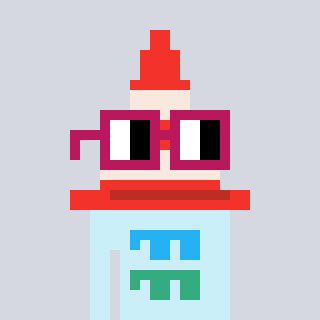
a pixel art character with square dark red glasses, a cone-shaped head and a cold-colored body on a cool background